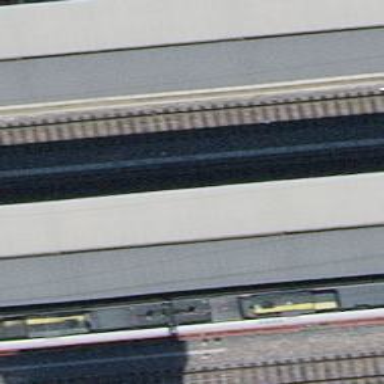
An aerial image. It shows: Public transport stop position along the railway.